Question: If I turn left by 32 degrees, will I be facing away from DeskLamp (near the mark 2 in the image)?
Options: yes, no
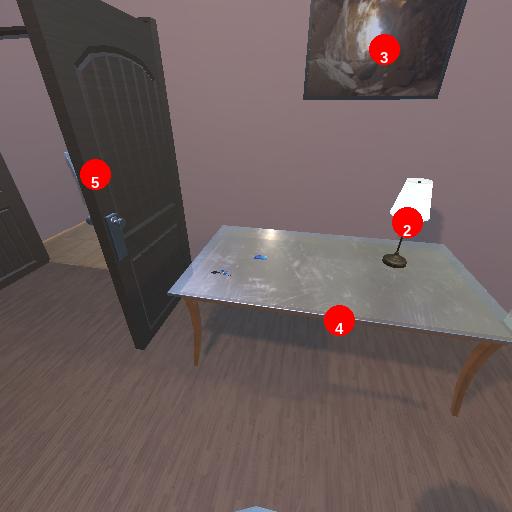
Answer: yes